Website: home-depot
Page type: delivery-shipping
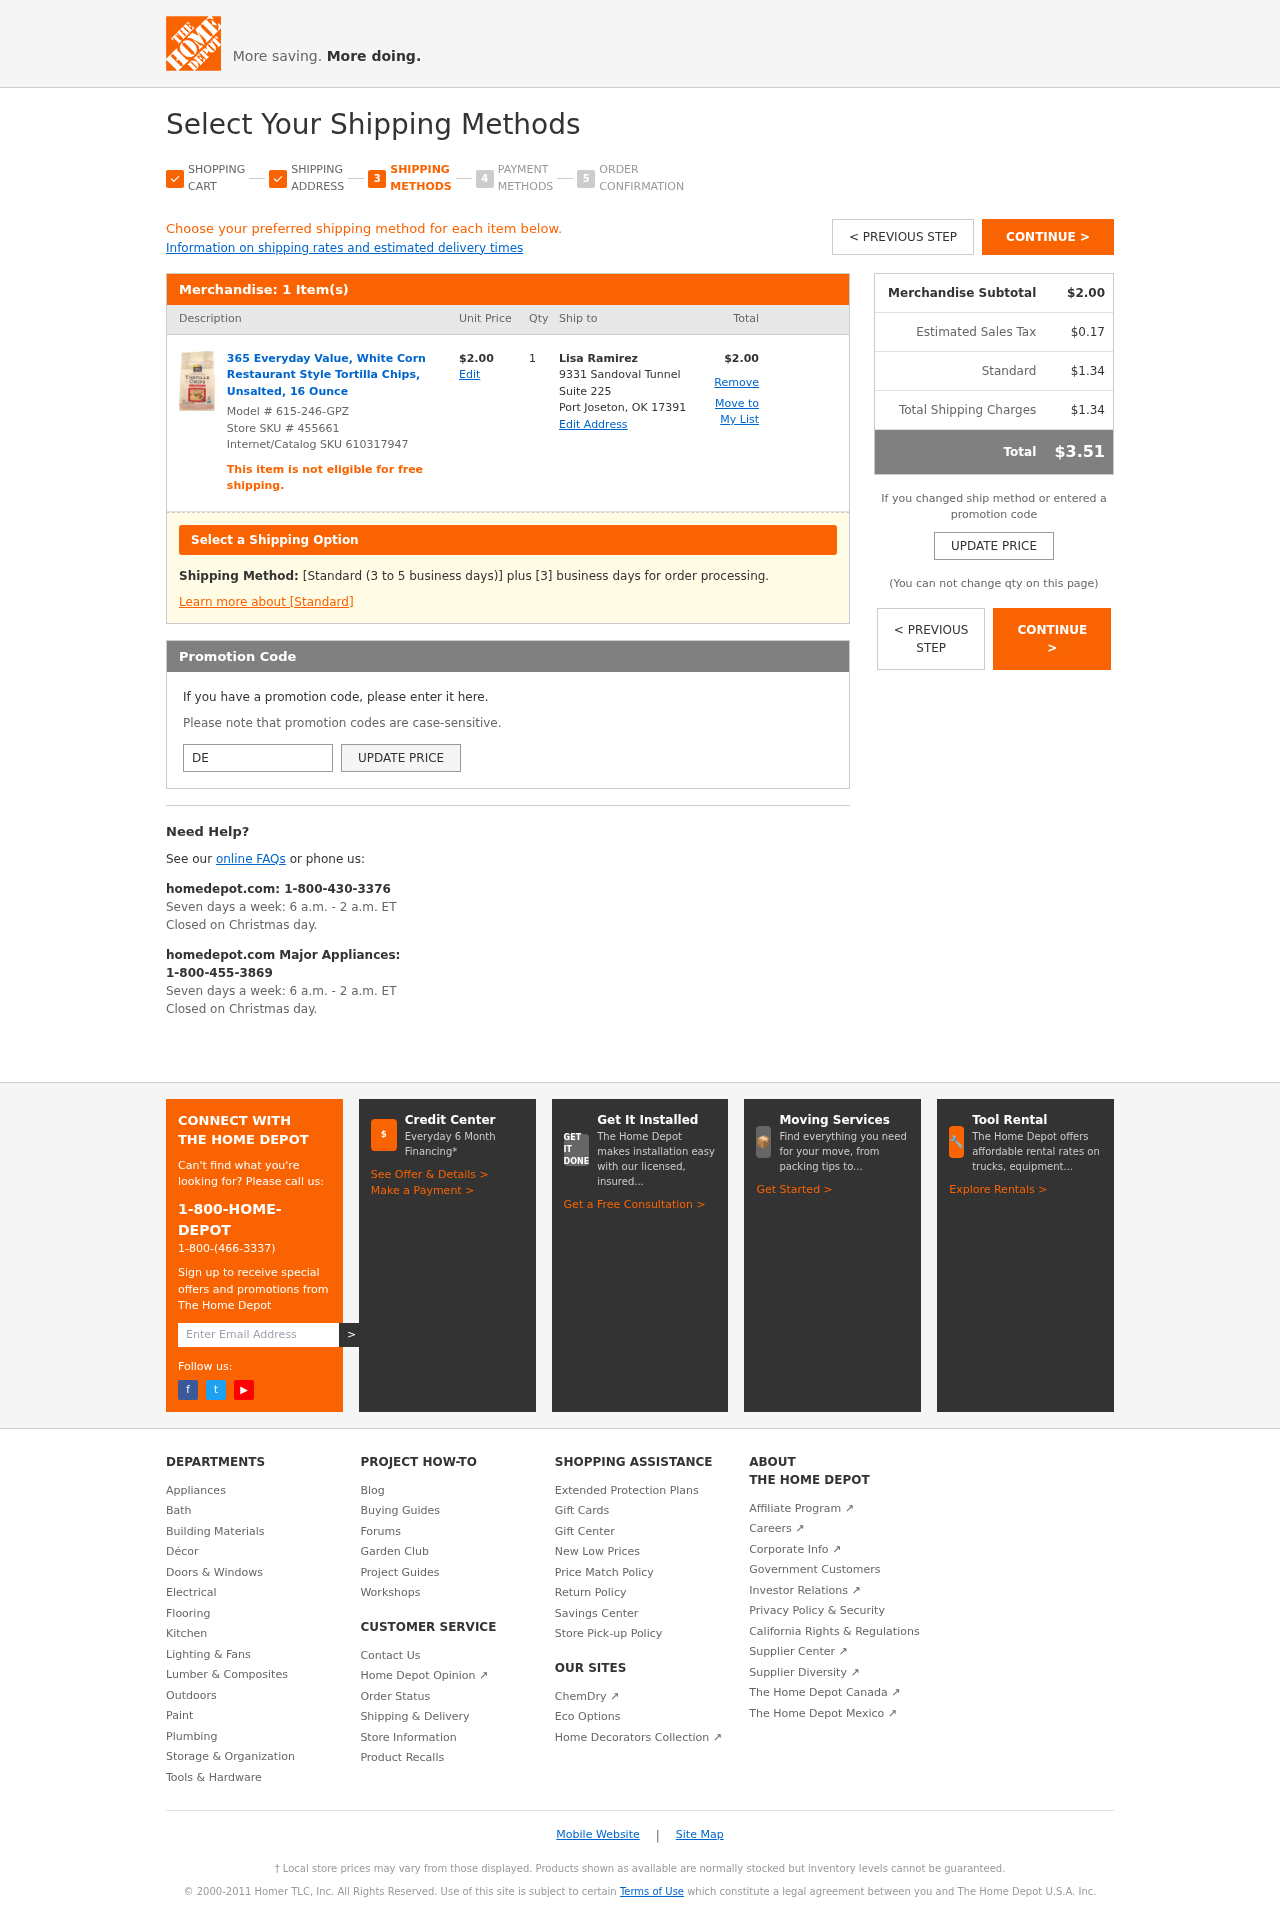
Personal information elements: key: PII_CITY_STATE_ZIP
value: Port Joseton, OK 17391
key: PII_FULLNAME
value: Lisa Ramirez
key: PII_PROMO_CODE
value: DEAL8974
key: PII_STREET
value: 9331 Sandoval Tunnel Suite 225
Product elements: key: PRODUCT1_NAME
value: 365 Everyday Value, White Corn Restaurant Style Tortilla Chips, Unsalted, 16 Ounce
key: PRODUCT1_PRICE
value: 2
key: PRODUCT1_QUANTITY
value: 1
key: PRODUCT_MODEL_NUMBER
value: Model # 615-246-GPZ
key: PRODUCT1_LINE_TOTAL
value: $2.00
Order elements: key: ORDER_NUM_ITEMS
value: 1 Item(s)
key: ORDER_SUBTOTAL
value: $2.00
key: ORDER_TAX
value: $0.17
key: ORDER_SHIPPING_COST
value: $1.34
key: ORDER_SHIPPING_TOTAL
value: $1.34
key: ORDER_TOTAL
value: $3.51
Other elements: key: STORE_SKU
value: Store SKU # 455661
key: INTERNET_SKU
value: Internet/Catalog SKU 610317947